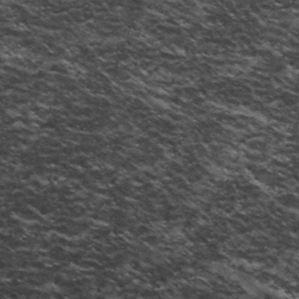
Label: frost